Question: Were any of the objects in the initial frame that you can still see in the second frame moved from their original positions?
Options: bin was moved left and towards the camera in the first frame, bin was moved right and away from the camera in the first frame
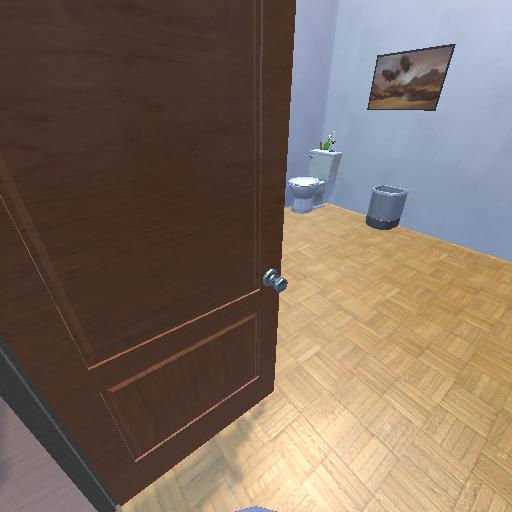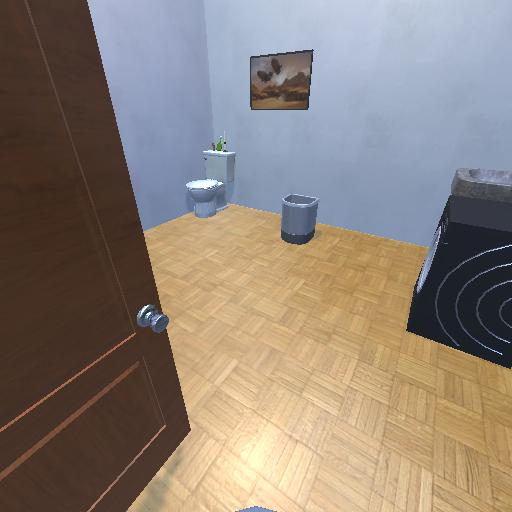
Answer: bin was moved left and towards the camera in the first frame